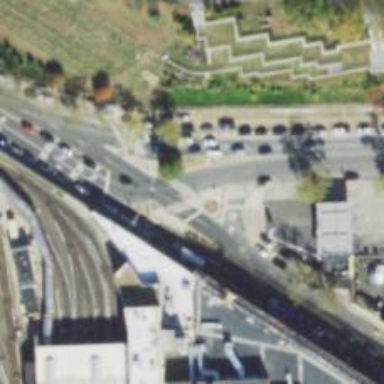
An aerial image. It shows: Footway that serves as traffic island.